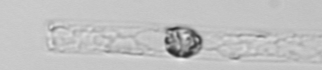
Label: Dactyliosolen_blavyanus